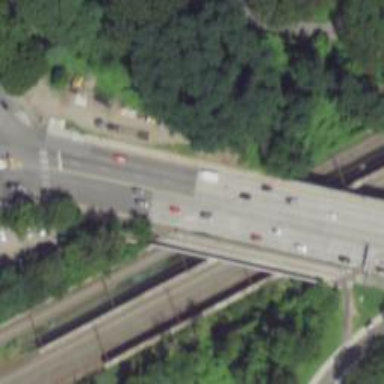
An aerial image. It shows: Trunk road bridge.